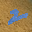
Label: 2